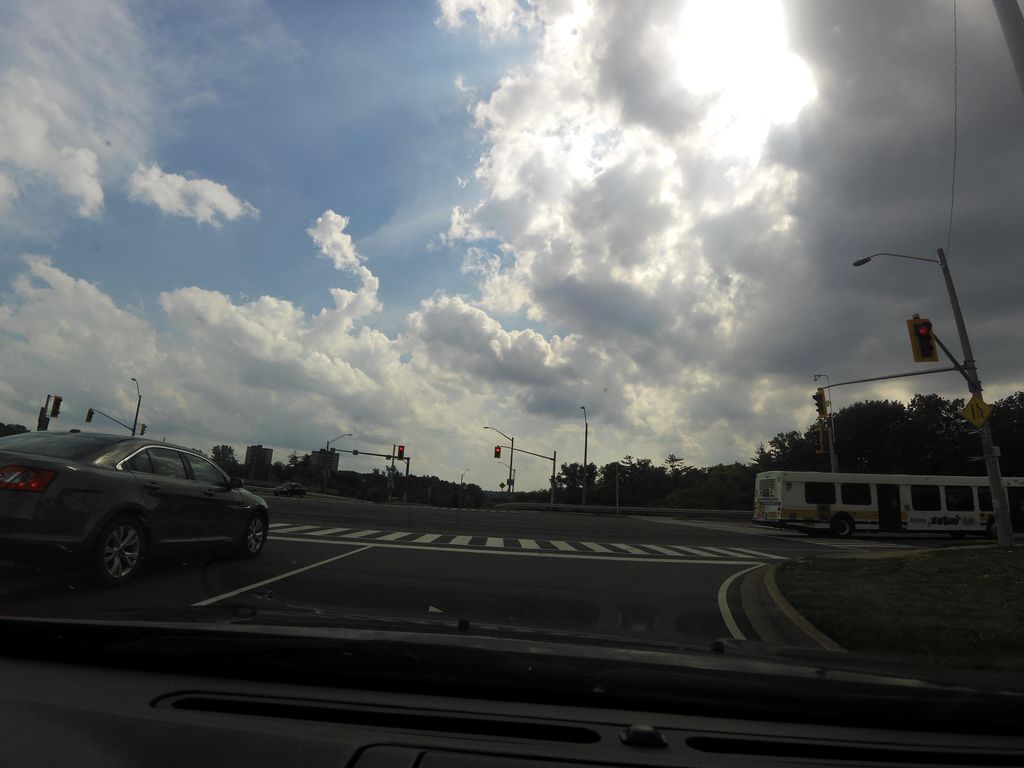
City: hamilton